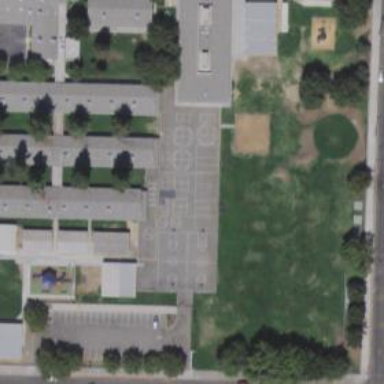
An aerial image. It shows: School.